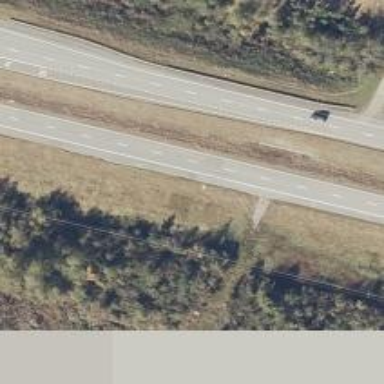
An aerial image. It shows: Asphalt trunk highway.